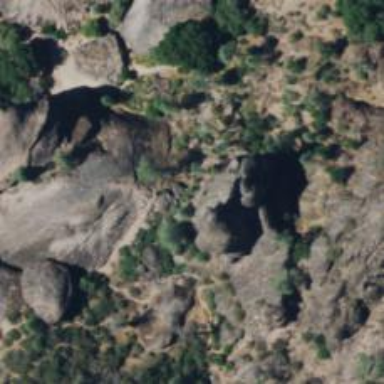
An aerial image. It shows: Crag for climbing.